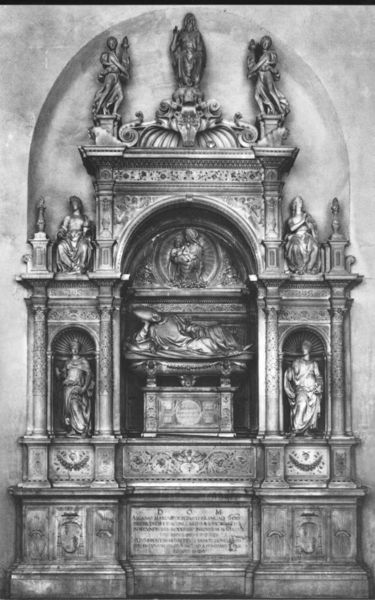
Titel: Grabmal des Kardinals Ascanio Sforza
Künstler: Andrea Sansovino
Standort: Rom, S. Maria del Popolo (EU - I - Latium)
Schlagwörter: mann, weiß, frau, grau, marmor, schwarz, säule, säulen, ornament, architektur, silber, sockel, stein, kirche, figur, engel, skulptur, statue, relief, schrift, italien, figuren, rundbogen, bischof, papst, inschrift, ornamente, bronze, plastik, liegend, foto, bögen, truhe, dom, denkmal, schwarz weiß, altar, rom, photo, skulpturen, christus, grab, erzbischof, etagen, heilige, heilig, maria, madonna, grabstätte, mausoleum, schrein, grabmal, gebälk, tryptichon, tympanon, nischen, säulenordnung, latein, epitaph, heiligen, geweiht, aiitalien, archiketur, chitsus, inschtift